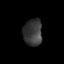
Tissue: lung
Cell type: Epithelial cells
Senescence score: 0.2283
Nuclear area (px): 496
Mean DAPI intensity: 56.516